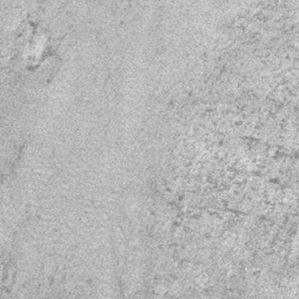
Label: frost